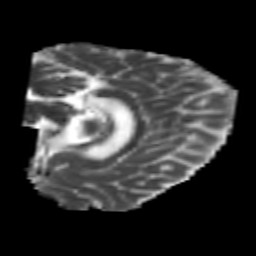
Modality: MD
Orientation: sagittal
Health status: healthy
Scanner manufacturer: philips
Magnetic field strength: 3 T
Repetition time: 6.964 s
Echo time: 0.092 s